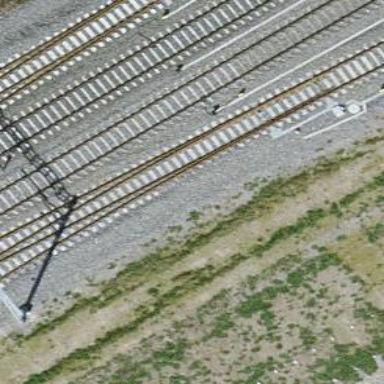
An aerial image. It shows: Railway siding for service.